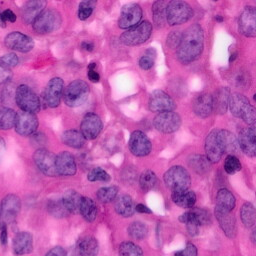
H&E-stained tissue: Pancreatic